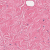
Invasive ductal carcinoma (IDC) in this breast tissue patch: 0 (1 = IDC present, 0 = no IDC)